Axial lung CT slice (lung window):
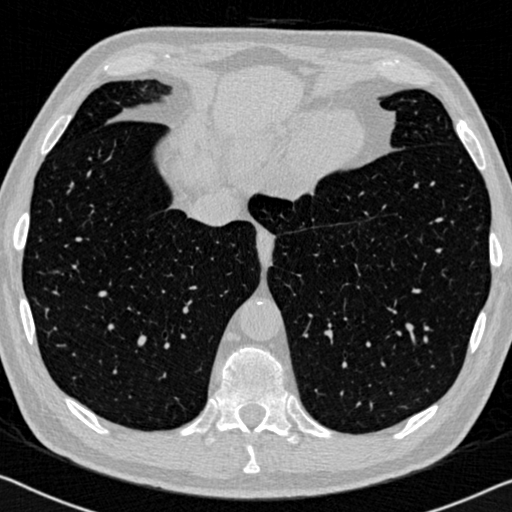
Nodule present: no